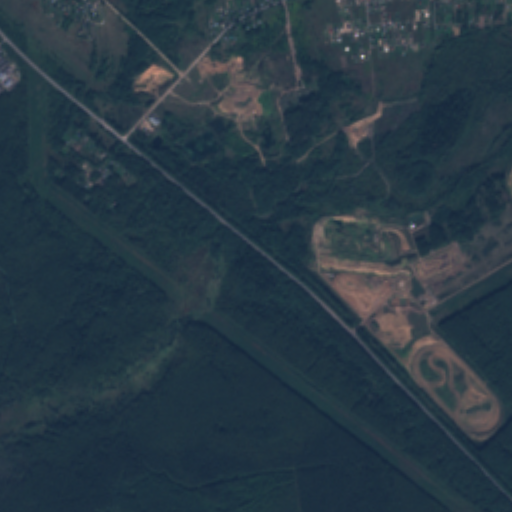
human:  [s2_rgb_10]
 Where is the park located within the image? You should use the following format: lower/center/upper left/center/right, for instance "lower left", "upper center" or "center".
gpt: The park is located in the upper center of the image.
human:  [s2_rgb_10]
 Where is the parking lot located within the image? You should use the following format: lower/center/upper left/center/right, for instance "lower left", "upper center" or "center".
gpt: The parking lot is located in the lower right of the image.
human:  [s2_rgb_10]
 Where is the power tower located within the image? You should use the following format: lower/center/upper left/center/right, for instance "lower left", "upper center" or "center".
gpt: The power tower is located in the center left of the image.
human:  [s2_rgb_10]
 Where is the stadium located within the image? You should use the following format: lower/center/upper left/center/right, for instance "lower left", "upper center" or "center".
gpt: The stadium is located in the center right of the image.
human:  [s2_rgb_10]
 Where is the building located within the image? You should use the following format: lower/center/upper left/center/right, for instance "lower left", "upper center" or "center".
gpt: There is no building in the image.